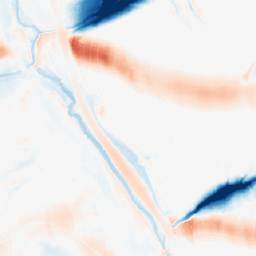
Category: morphological
Decomposition family: morphological_ellipse
Decomposition parameters: operation: average
width: 50
height: 20
Upsampling method: area
Upsampling parameters: scale: 2
Upsampling scale: 2